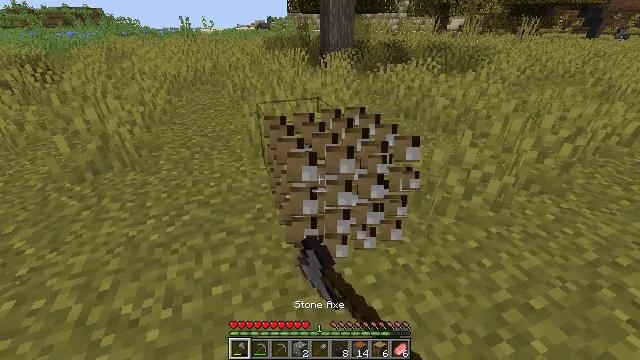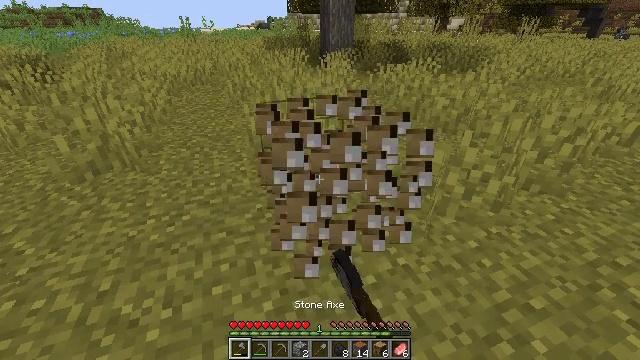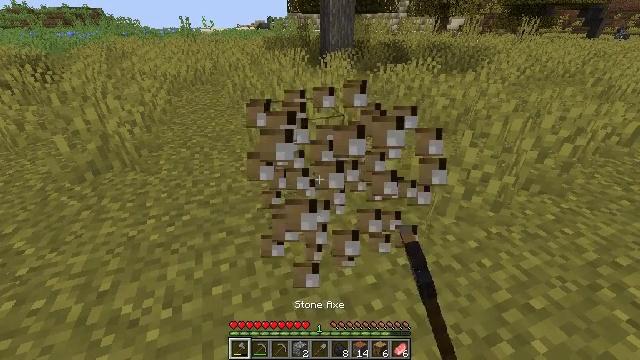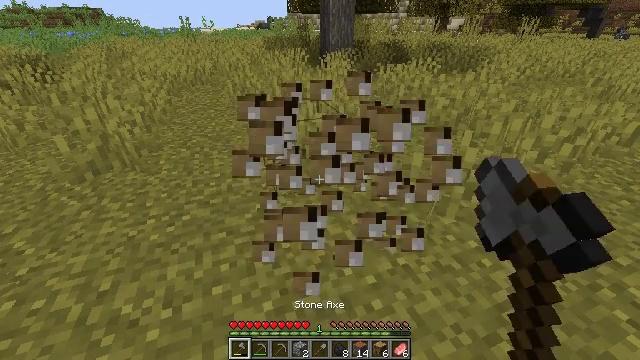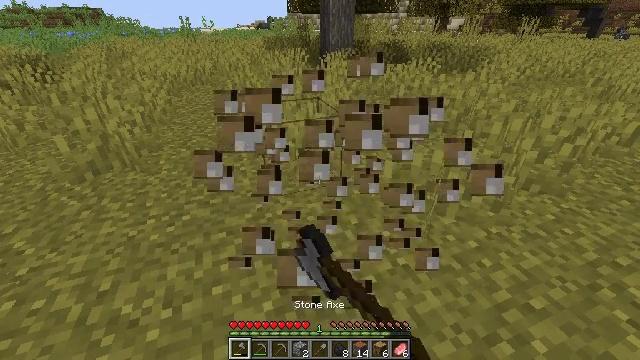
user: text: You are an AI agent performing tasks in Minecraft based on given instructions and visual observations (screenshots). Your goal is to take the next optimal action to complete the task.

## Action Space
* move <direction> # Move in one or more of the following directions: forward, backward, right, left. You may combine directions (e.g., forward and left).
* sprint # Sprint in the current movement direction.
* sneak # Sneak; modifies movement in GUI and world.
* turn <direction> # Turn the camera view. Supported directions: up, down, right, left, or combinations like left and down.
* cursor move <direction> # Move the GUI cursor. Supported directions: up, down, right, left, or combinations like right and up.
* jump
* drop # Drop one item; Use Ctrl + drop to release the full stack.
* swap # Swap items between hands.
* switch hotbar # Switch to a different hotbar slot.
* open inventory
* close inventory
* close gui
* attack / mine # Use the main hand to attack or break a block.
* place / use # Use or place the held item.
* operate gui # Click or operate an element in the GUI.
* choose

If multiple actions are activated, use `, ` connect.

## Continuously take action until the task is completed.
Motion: motion action
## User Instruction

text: Mine block crafting table.
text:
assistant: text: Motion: attack / mine
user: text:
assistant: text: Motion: attack / mine
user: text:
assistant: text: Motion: attack / mine
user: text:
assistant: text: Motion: attack / mine
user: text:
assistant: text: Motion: attack / mine